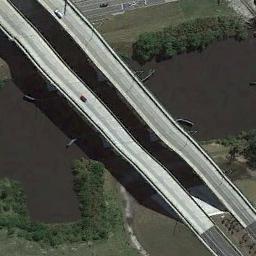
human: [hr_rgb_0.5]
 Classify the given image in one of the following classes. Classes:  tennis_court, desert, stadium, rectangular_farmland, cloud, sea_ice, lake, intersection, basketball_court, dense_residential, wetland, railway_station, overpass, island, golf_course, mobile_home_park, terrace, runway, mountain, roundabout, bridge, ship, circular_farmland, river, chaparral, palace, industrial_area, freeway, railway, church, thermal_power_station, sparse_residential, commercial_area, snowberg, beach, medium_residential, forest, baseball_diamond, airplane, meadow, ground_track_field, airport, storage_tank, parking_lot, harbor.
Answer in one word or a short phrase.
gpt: bridge